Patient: sex F, age 62
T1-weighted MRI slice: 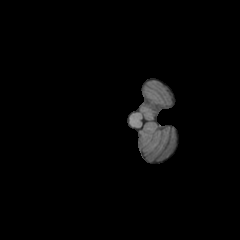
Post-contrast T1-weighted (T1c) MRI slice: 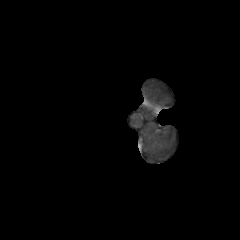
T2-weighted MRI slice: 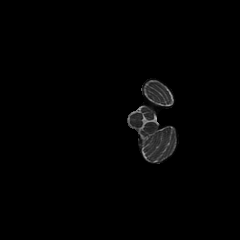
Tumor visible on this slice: no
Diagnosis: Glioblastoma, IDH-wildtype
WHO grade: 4